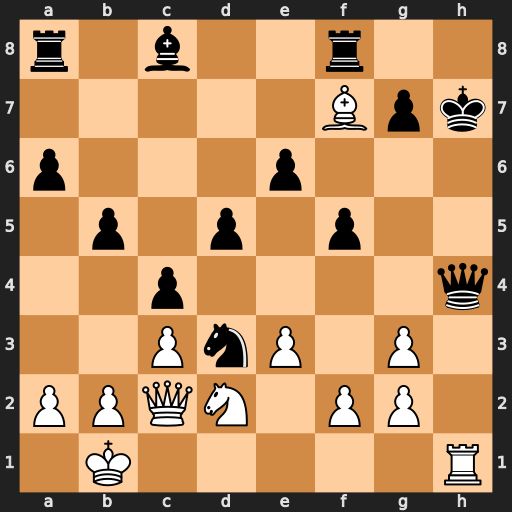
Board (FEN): r1b2r2/5Bpk/p3p3/1p1p1p2/2p4q/2PnP1P1/PPQN1PP1/1K5R
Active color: w
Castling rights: -
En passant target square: -
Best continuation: Rxh4#